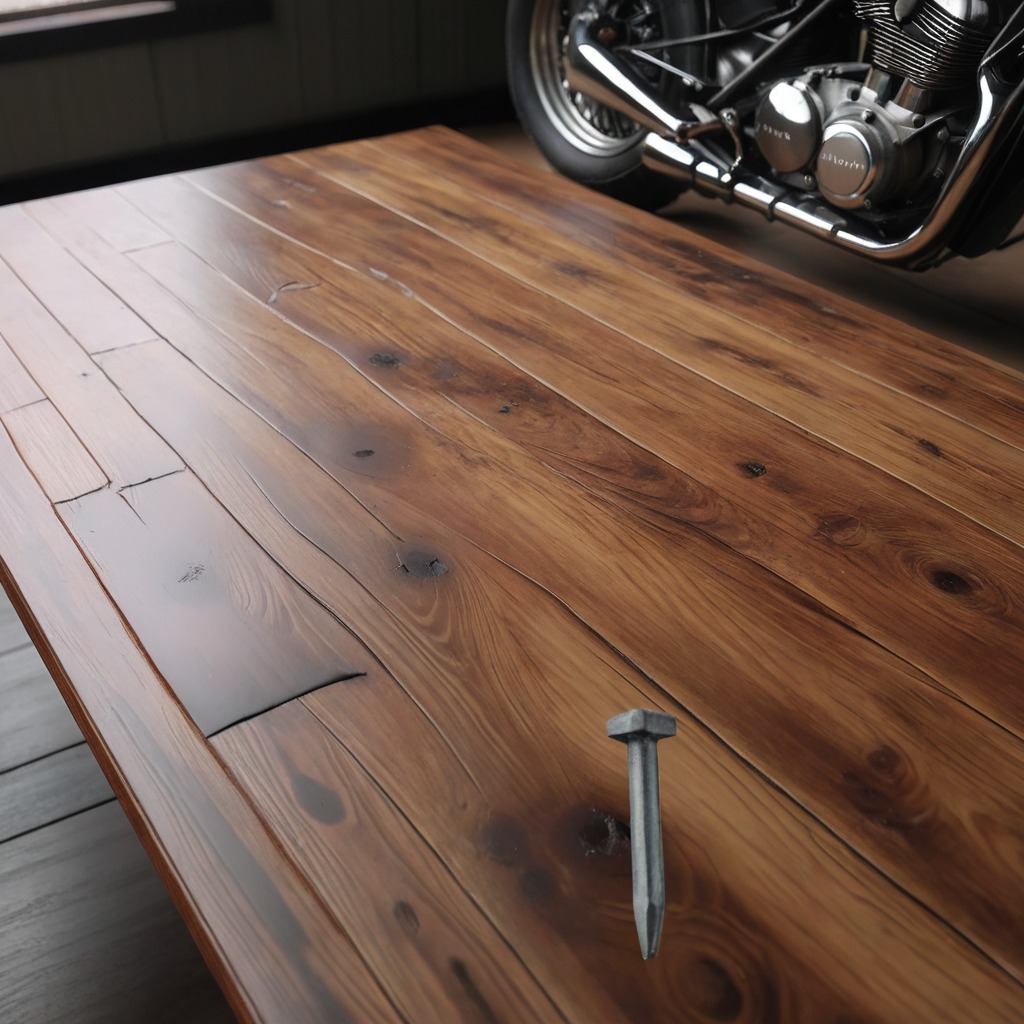
An iron nail is lying on an oil-spilled wooden table in a vintage motorcycle garage.